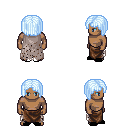
a pixel art fantasy rpg character, male body template, human, dark skin, gray tattered cape, robe skirt, white cyan pageboy hairstyle, black slippers, four views (front, back, left, right), 2x2 character sprite sheet, small pixel art, hard edges, no anti-aliasing